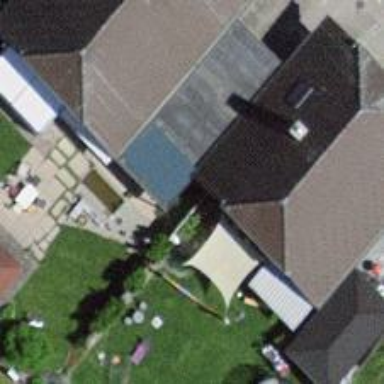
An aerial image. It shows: Garage.